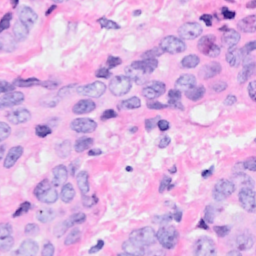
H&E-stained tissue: Breast